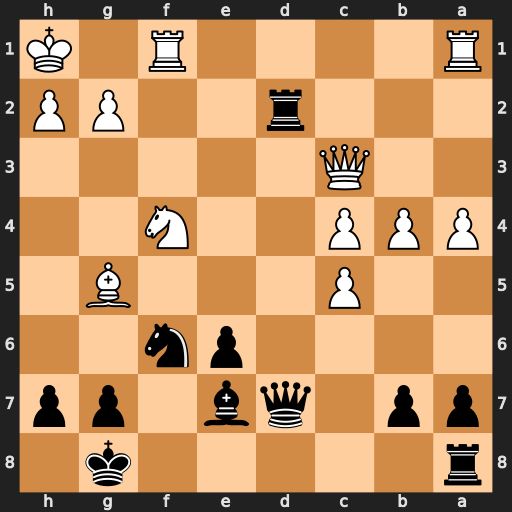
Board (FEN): r5k1/pp1qb1pp/4pn2/2P3B1/PPP2N2/2Q5/3r2PP/R4R1K
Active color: b
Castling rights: -
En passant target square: -
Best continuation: Ne4 Qe3 Nxg5